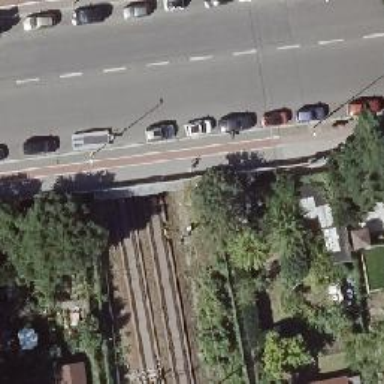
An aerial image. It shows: Railway with electrified contact lines.